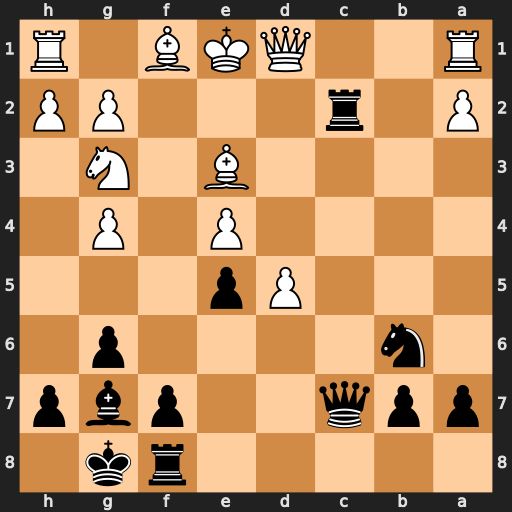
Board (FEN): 5rk1/ppq2pbp/1n4p1/3Pp3/4P1P1/4B1N1/P1r3PP/R2QKB1R
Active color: b
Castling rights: KQ
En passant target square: -
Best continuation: Qc3+ Bd2 Rxd2 Qxd2 Qxa1+